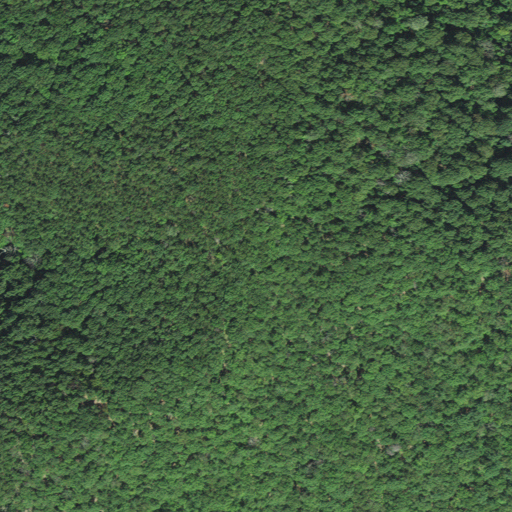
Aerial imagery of mountain in West Virginia named Whetmiller Knob containing deciduous forest, mixed forest, and evergreen forest